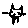
Label: cat